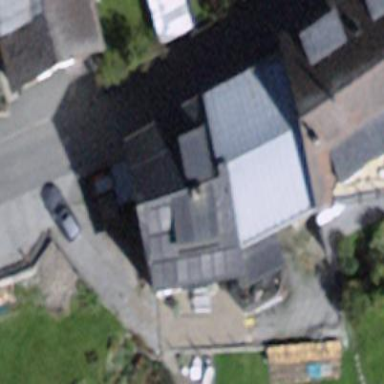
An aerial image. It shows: Barn with gabled roof oriented across.